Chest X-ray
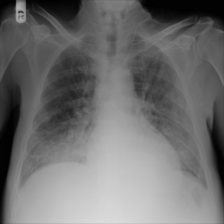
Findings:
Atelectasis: negative
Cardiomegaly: negative
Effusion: negative
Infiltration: positive
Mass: positive
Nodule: negative
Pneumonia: negative
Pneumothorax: negative
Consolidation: negative
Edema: negative
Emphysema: negative
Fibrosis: negative
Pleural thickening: negative
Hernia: negative